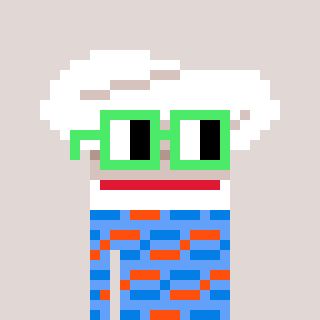
a pixel art character with square light green glasses, a chef hat-shaped head and a blue-colored body on a warm background